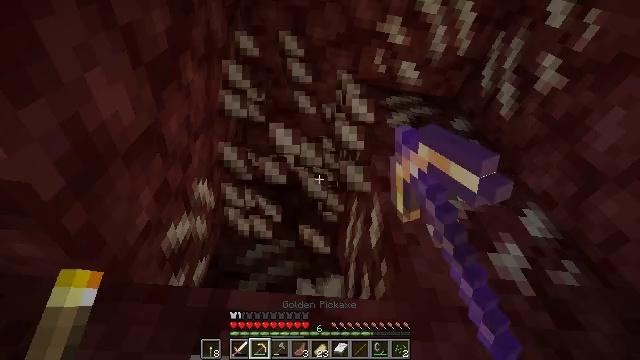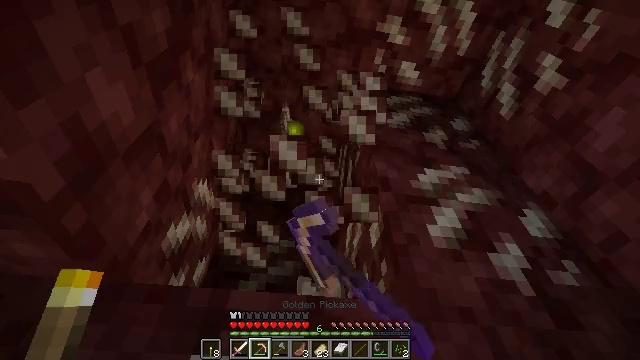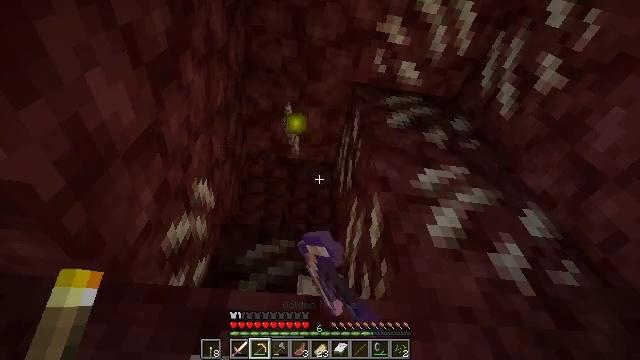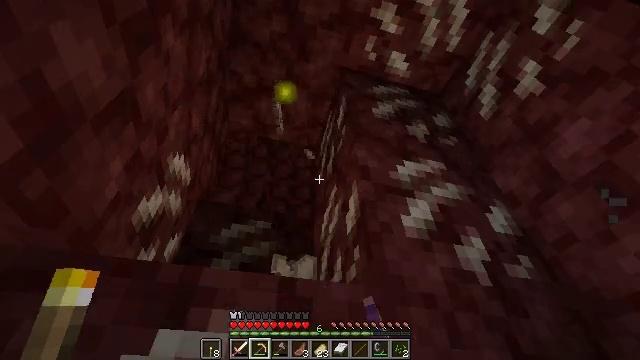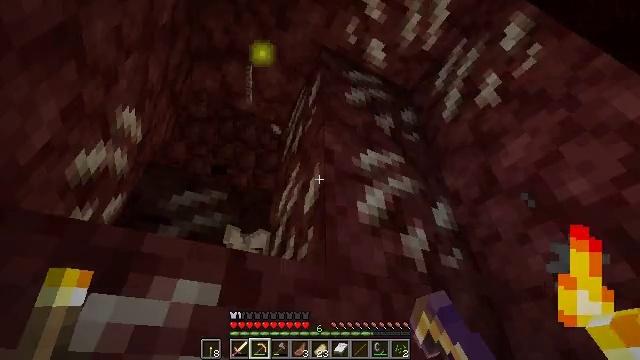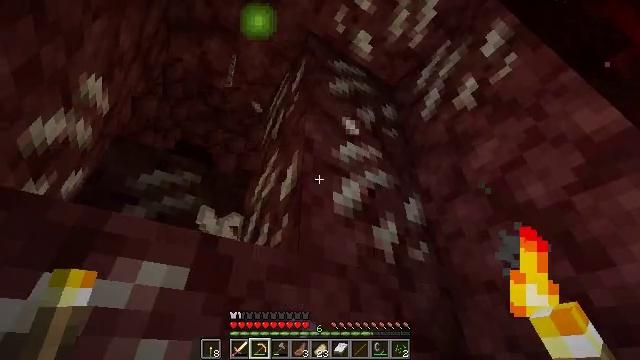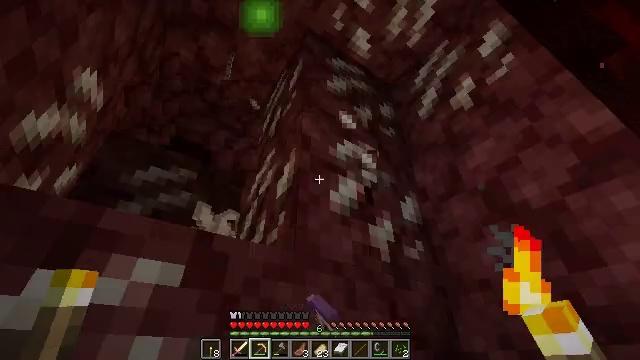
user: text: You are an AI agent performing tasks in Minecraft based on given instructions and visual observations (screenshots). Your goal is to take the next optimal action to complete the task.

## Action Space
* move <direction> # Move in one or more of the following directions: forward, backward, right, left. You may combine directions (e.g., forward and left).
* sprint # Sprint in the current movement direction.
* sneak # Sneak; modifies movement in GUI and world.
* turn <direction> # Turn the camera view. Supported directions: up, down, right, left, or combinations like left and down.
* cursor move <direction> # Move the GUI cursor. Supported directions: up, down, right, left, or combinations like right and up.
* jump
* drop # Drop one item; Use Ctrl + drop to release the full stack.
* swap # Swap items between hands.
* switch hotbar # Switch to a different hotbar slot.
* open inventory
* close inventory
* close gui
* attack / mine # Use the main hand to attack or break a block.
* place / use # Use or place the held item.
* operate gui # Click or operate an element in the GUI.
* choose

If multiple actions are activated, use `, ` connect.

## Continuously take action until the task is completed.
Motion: motion action
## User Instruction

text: Gather netherrack as a building material.
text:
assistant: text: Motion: attack / mine
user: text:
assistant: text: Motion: attack / mine
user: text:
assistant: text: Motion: turn right and down, attack / mine
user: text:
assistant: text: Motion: turn right and down, attack / mine
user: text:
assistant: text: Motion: turn right and down, attack / mine
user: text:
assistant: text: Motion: attack / mine
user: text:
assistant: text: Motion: attack / mine